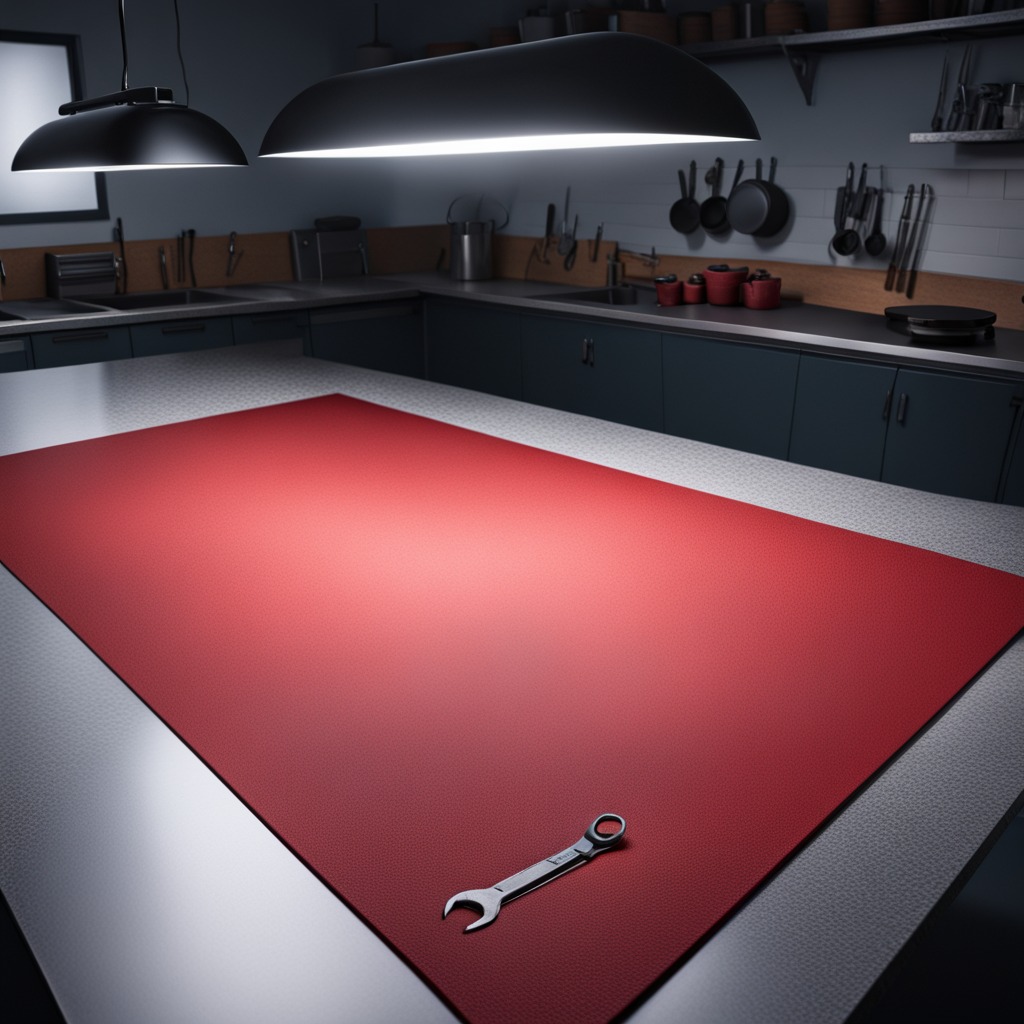
An wrench lying on a clean granite tabletop covered with a red rubber mat inside a workshop under bright overhead lighting crisp shadows high clarity worn but beneath the mat